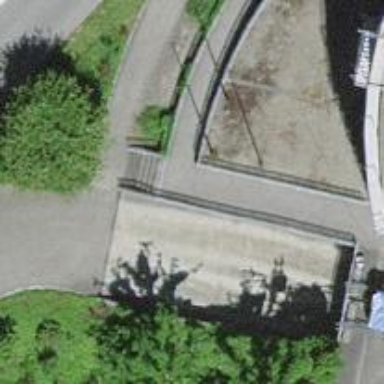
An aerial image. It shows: Road with steps.